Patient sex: M
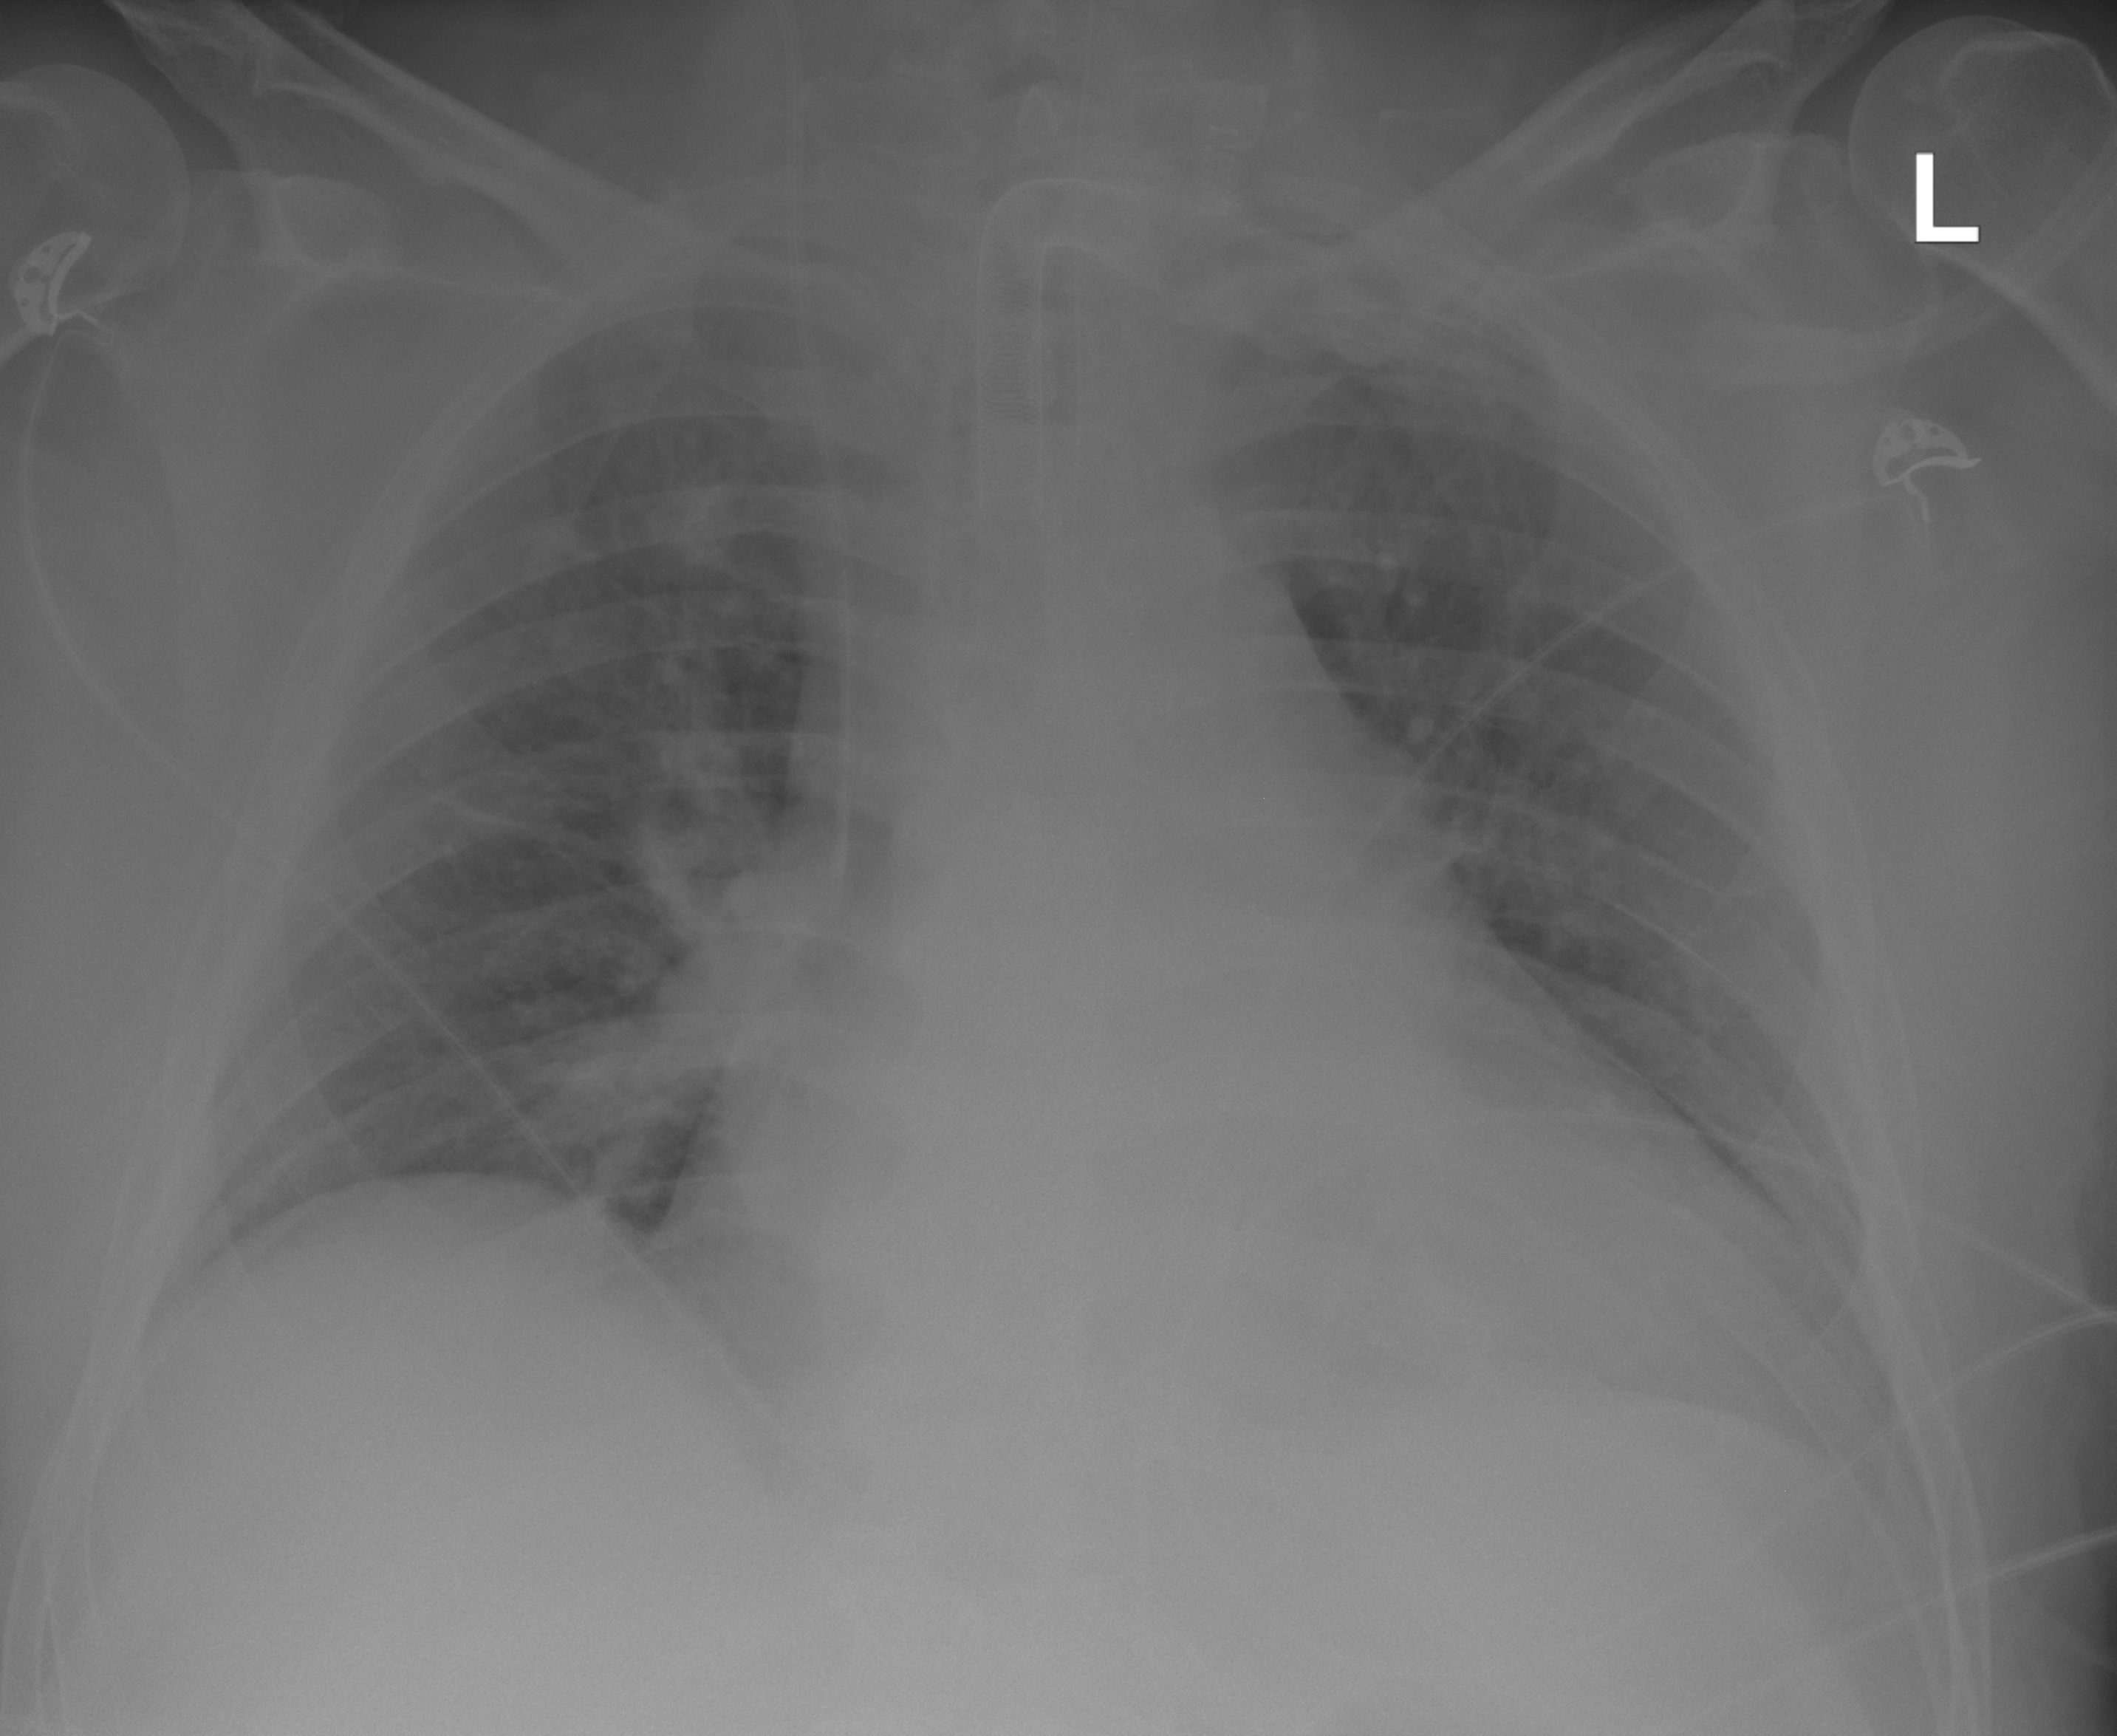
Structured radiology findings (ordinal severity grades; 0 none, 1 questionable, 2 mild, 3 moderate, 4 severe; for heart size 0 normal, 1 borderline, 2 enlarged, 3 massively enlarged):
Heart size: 2
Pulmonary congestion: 1
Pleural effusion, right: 0
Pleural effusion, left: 1
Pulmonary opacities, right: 1
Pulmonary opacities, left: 0
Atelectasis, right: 2
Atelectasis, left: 1